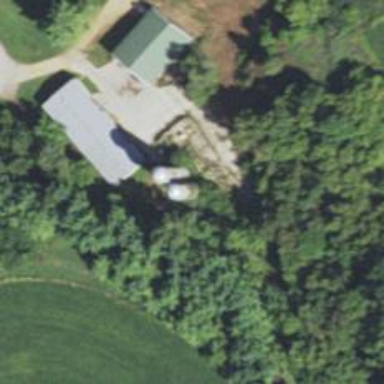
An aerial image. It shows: Silo.